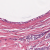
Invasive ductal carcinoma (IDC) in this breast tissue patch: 1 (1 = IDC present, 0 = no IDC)